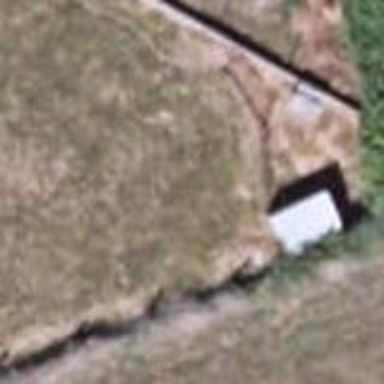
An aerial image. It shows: Simple house.